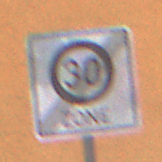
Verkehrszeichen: EndeZone30
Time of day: Midday
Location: Outdoor (Urban)
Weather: Overcast
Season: NotSpecified
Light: Natural